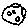
Label: moon